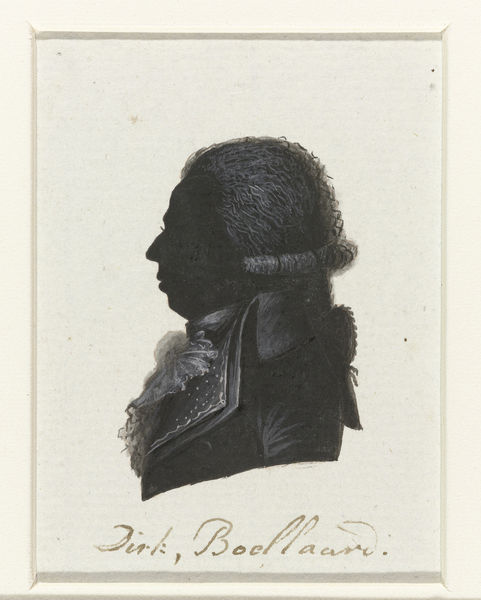
Titel: Dirk Boelaard
Künstler: Hausdorff
Standort: Amsterdam
Institution: Rijksmuseum
Schlagwörter: white, black, collar, dark, face, gray, hair, lace, nose, portrait, profil, brown, profile, man, head, eyes, side, drawing, paper, black and white, bust, shadow, chin, coat, mouth, cravat, curls, jacket, music, renaissance, watercolor, signature, ears, silouette, eye, schatten, lips, shoulders, tale, cheek, relief, lapel, tan, forehead, silhouette, wig, bach, ugly, eyelashes, colonial, 19th century, mozart, balck, beethoven, homme, musique, sihlouette, fust, hmme, perruqye, perruque, anglais, cheveux, dirk, bocllarnd, perücke, boellaurd, bethowen, boollauve